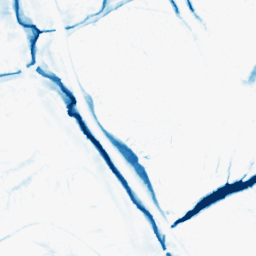
Category: morphological
Decomposition family: morphological
Decomposition parameters: operation: closing
size: 10
Upsampling method: cubic_mitchell
Upsampling parameters: scale: 2
Upsampling scale: 2